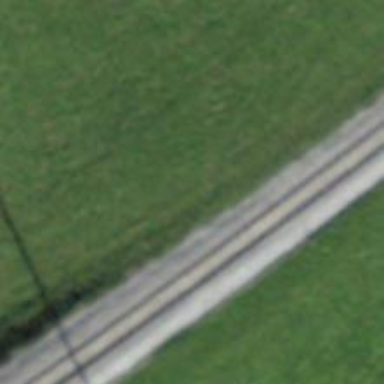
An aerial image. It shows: Narrow-gauge railway track electrified by contact line.